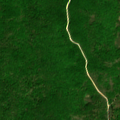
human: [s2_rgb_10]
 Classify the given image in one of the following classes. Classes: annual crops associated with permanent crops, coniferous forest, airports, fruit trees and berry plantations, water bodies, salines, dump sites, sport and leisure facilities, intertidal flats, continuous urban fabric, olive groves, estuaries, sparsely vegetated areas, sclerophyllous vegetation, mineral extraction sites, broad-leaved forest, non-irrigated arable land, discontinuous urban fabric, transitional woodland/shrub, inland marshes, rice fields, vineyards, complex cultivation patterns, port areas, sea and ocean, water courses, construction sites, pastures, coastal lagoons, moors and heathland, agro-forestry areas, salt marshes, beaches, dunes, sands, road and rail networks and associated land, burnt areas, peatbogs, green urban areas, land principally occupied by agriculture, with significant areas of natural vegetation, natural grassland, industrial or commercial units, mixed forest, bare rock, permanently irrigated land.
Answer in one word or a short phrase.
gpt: broad-leaved forest, transitional woodland/shrub